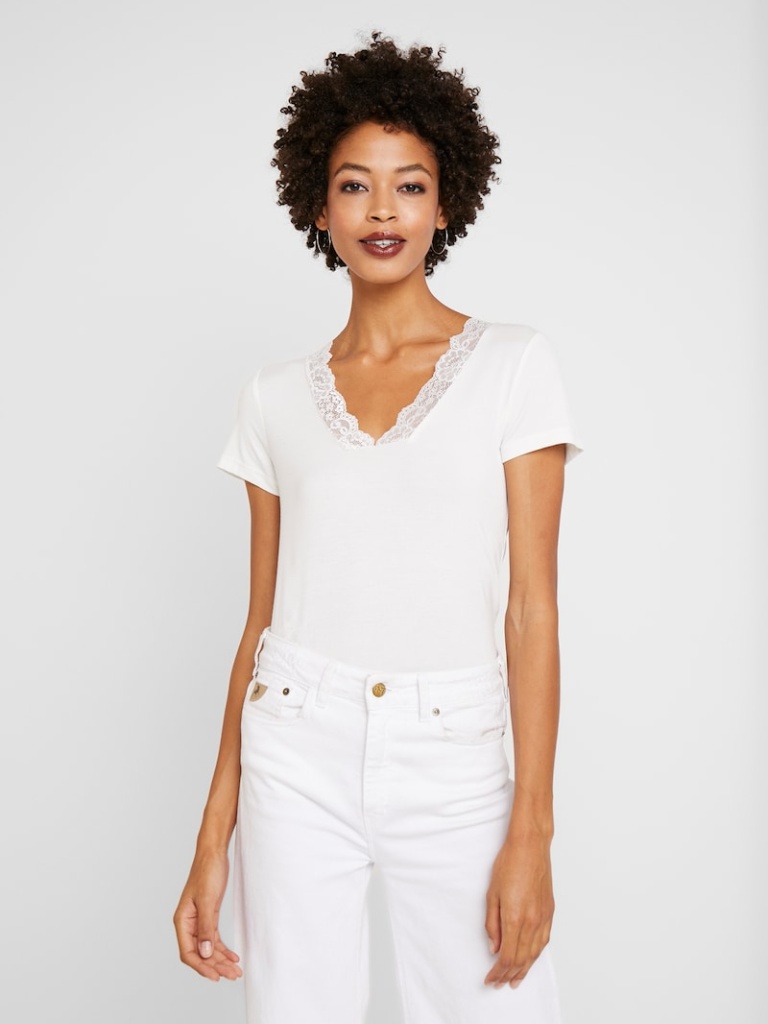
cotton tight short sleeve hip length Fully Tucked in v-neck t-shirt